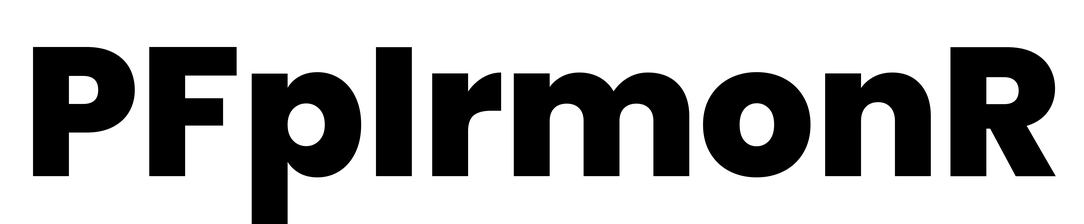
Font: Poppins-ExtraBold